Question: i have checkbox on the form
'''
<input class="addToFavorite" type="checkbox" name="addToFavorite"> Add to favorite
'''
now when form posting i check if this checkbox checked with this code. But it return true every time. how i can check if checkbox has been really checked?
'''
boolean wantAddToFavorites = false;
if (isPayAction) {
wantAddToFavorites = request.getParameter("addToFavorite").equals("on");
}
'''
FireBug result

as you see It always send its value
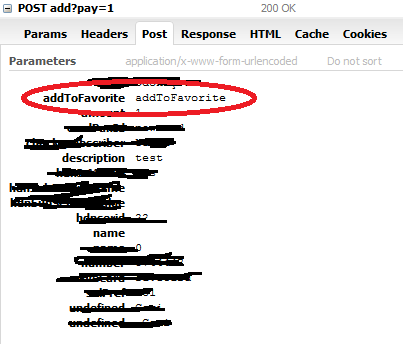
Answer: If you want to check on server-side if a checkbox has been checked or not, you should do the following:
Add a value to your checkbox
'''
<input class="addToFavorite" type="checkbox" name="addToFavorite" value="addToFavourite"> Add to favorite</input>
'''
Check this checkbox value on server-side
'''
if(request.getParameter("addToFavorite") == null){
//checkbox not checked
}else{
//checkbox checked
}
'''